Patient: sex M, age 64
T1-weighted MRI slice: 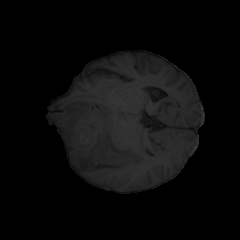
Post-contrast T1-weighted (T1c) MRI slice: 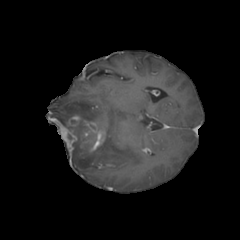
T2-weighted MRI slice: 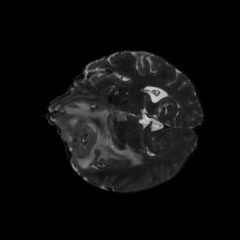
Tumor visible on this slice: yes
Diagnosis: Astrocytoma, IDH-mutant
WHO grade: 3